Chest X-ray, PA view. Patient: 12 years old, sex M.
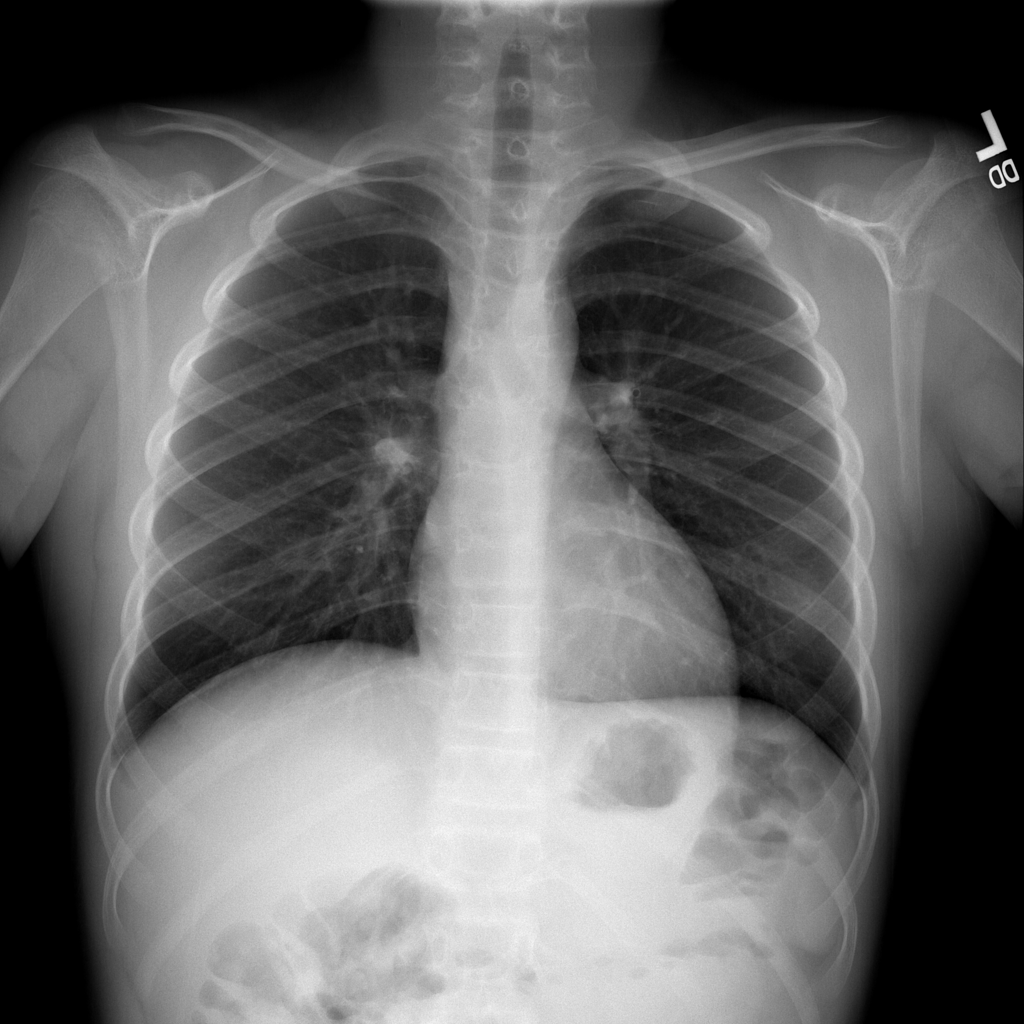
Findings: No Finding